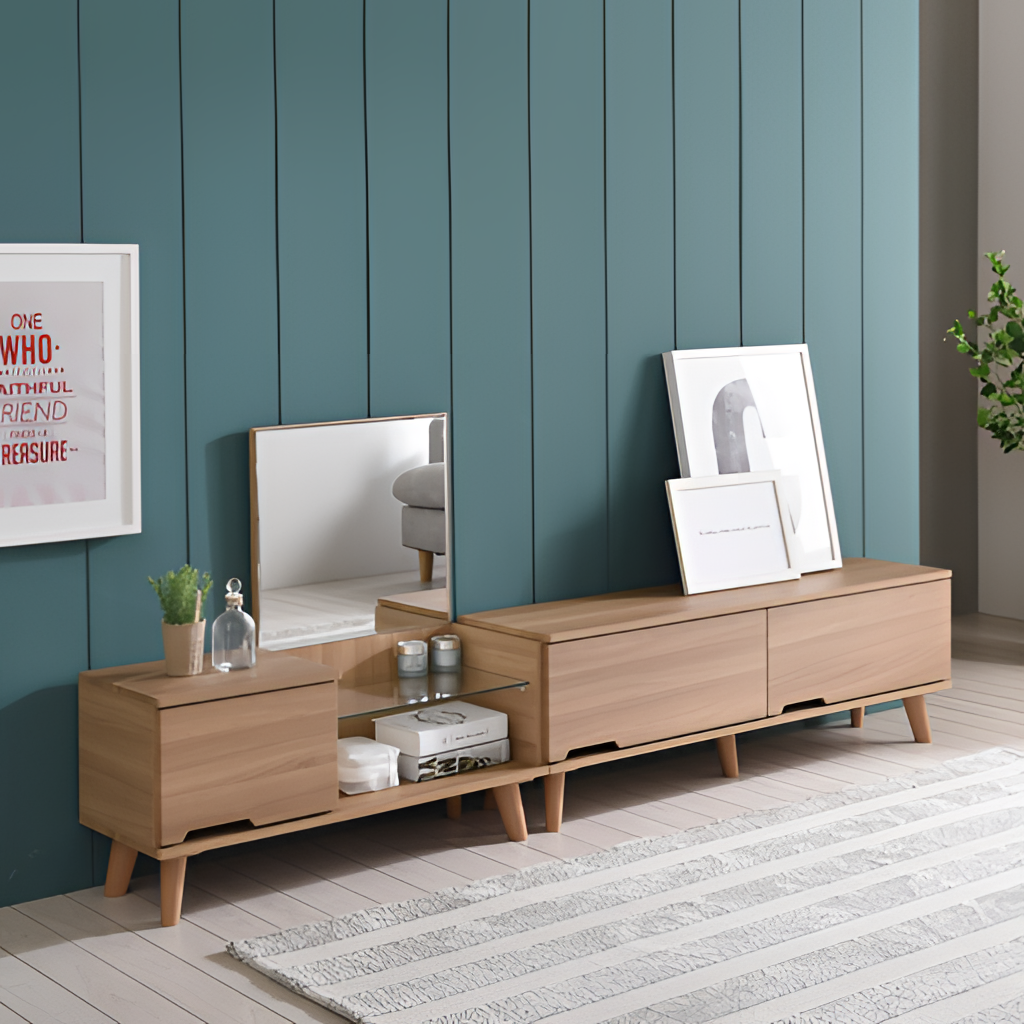
light brown wood TV stand, living room, wood wallpaper, with vertical striped pattern, contemporary, wood flooring, with plank pattern